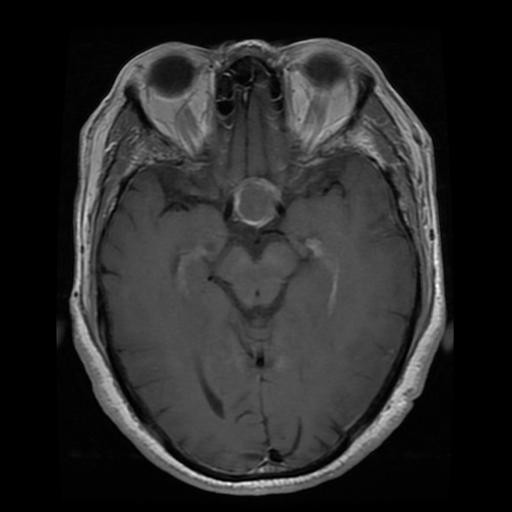
Label: pituitary